Interaction volume radius: 5 \u00c5
Interaction volume height: 35 \u00c5
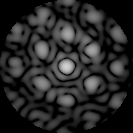
Disorder parameter: 0.4009